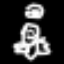
Label: angel